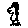
Label: bird